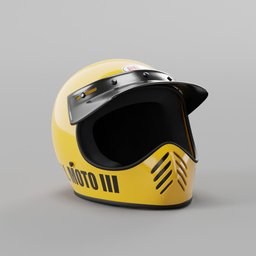
Label: tools